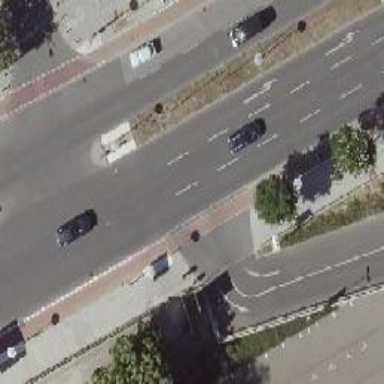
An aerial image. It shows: Unmarked crossing with pedestrian island.